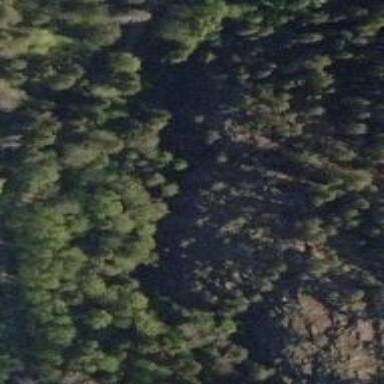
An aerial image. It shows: Cliff in nature.